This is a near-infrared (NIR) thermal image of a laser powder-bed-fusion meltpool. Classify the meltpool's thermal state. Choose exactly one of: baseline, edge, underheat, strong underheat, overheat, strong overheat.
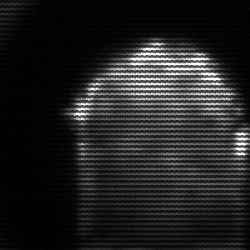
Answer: baseline